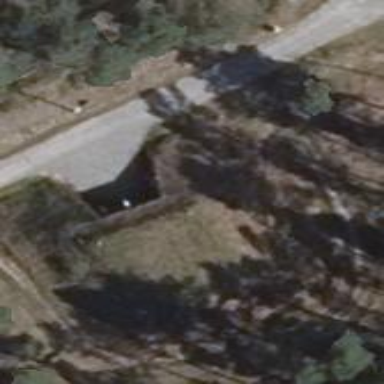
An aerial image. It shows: Bunker.